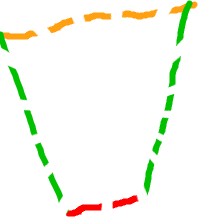
Shape: trapezoid